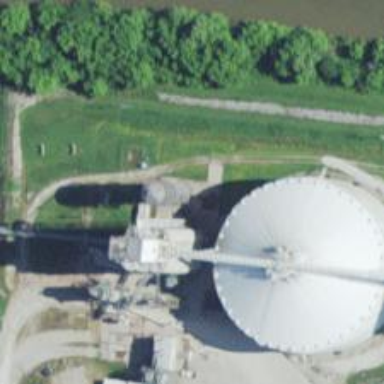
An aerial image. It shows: Silo.